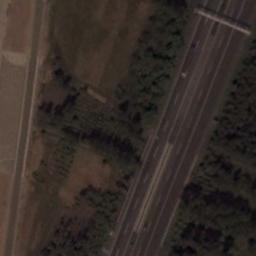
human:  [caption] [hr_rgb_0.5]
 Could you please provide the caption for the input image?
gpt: A straight freeway and a small road go through the lawn with some trees .

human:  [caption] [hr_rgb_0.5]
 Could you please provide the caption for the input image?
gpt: There are only two cars on the straight highway .

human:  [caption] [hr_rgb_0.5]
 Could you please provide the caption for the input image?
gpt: There are large green lawns and green trees around the freeway .

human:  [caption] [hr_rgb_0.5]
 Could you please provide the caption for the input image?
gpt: The freeway is between the bare land and some trees .

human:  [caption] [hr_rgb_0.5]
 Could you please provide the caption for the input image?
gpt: There are green belts along the freeway .